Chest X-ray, PA view. Patient: 52 years old, sex M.
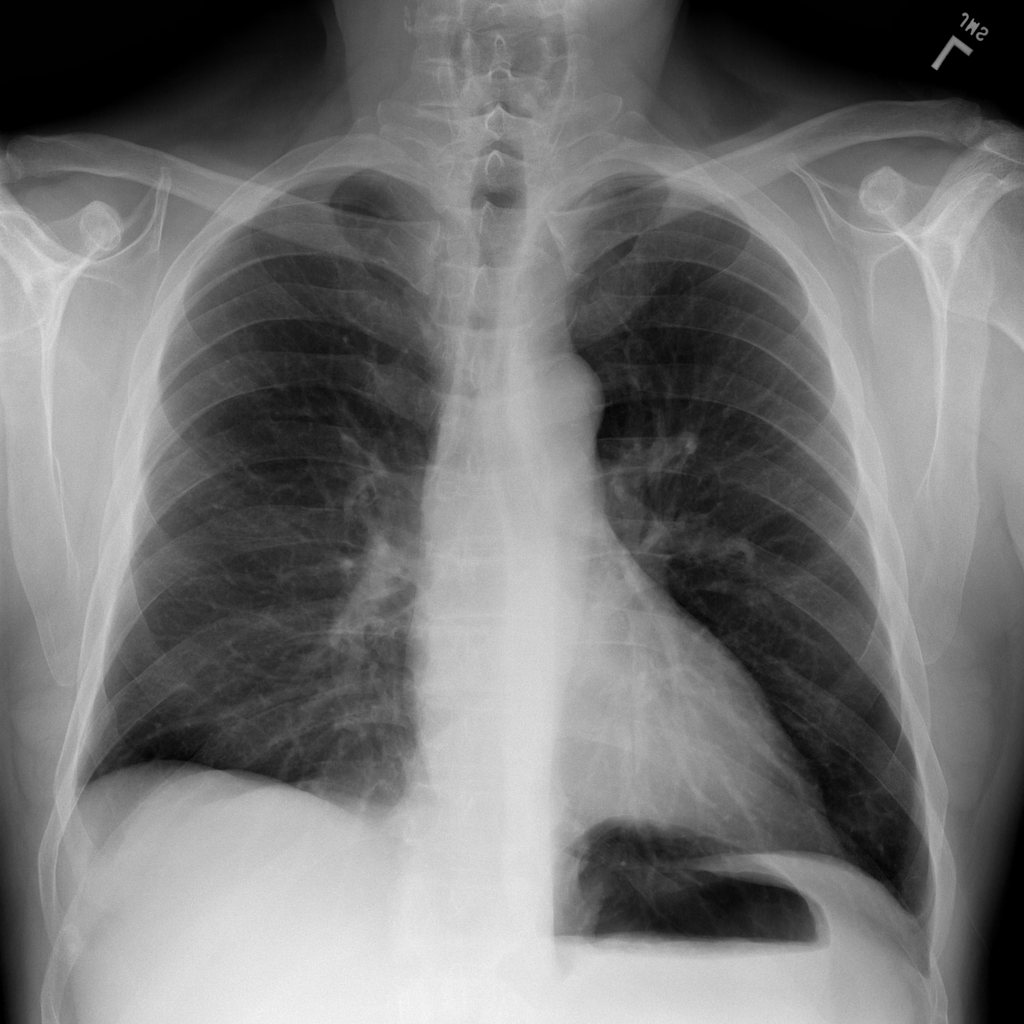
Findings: No Finding